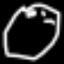
Label: clock